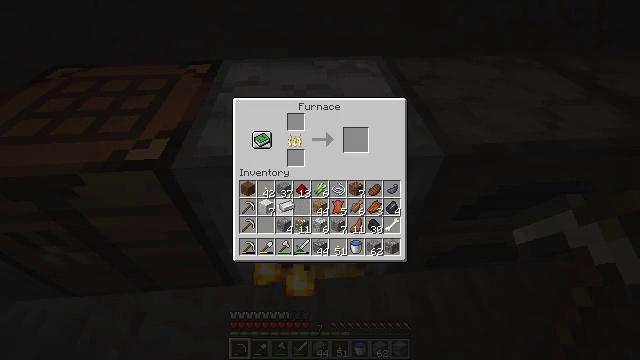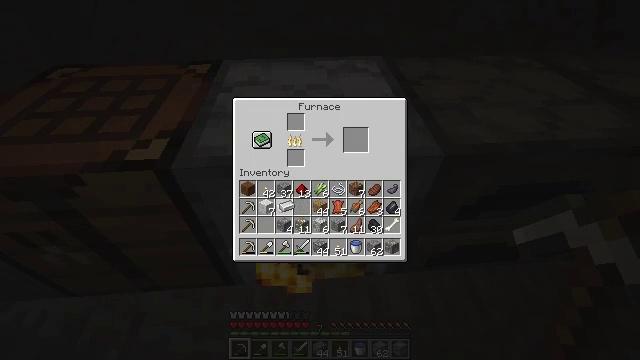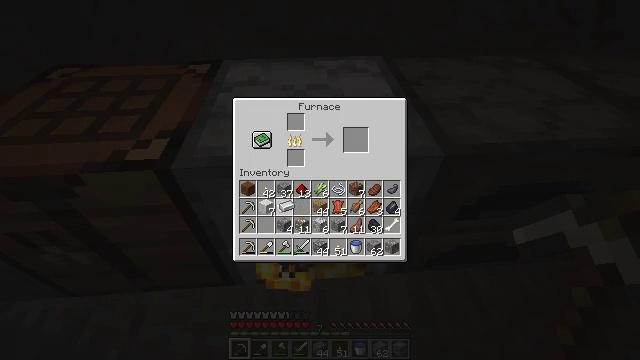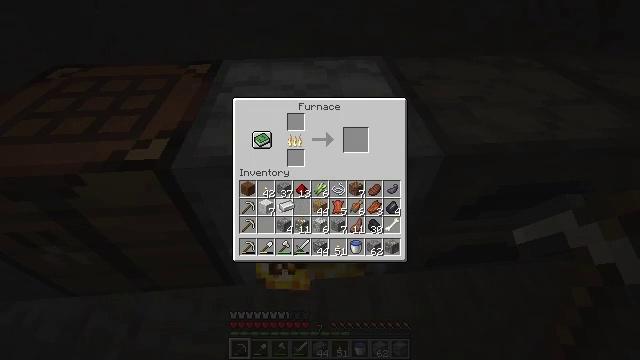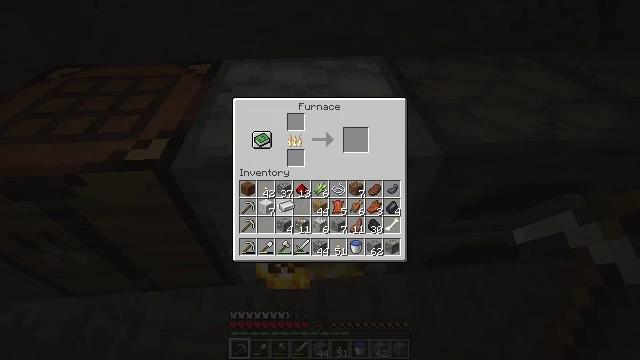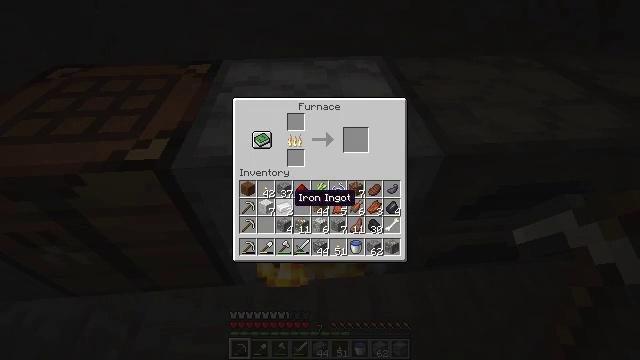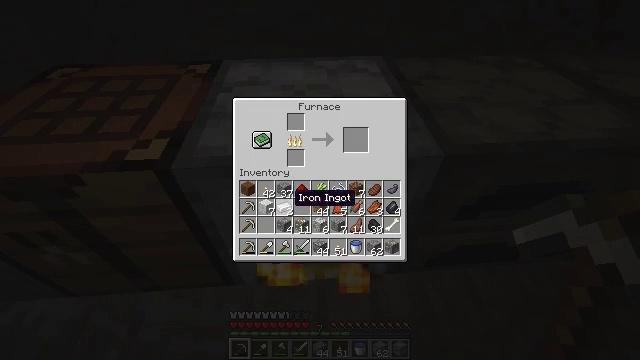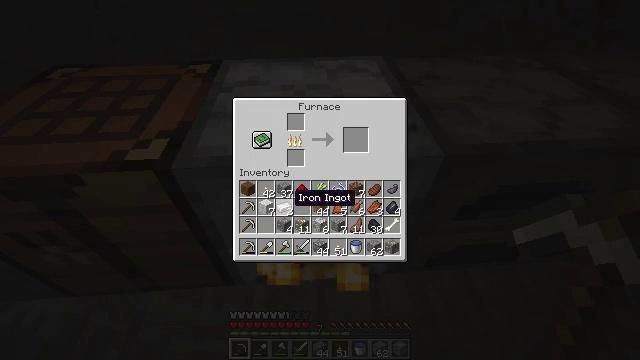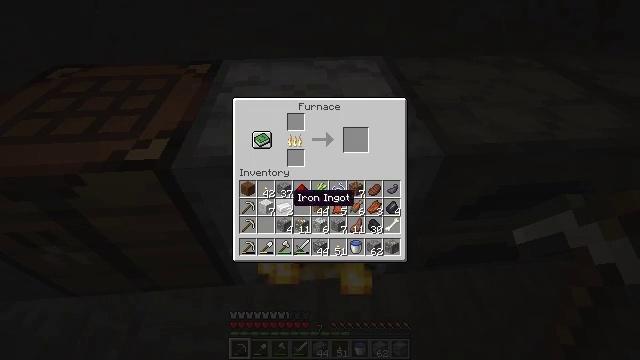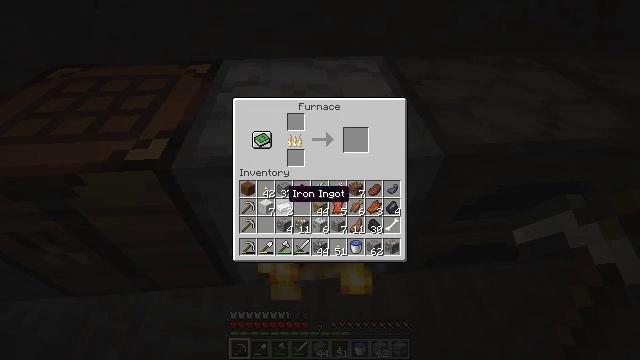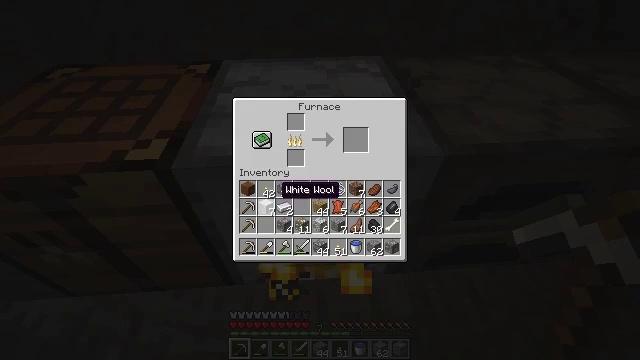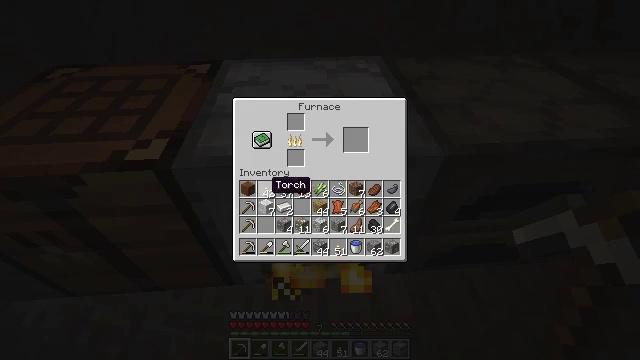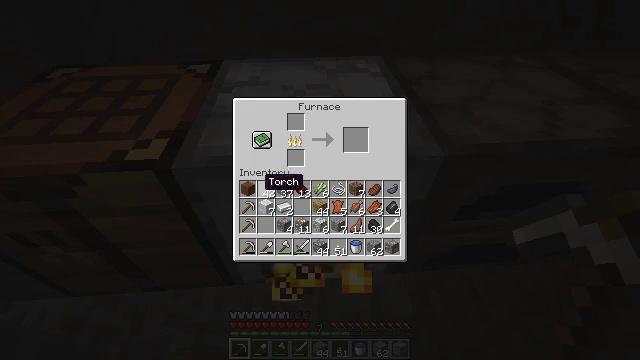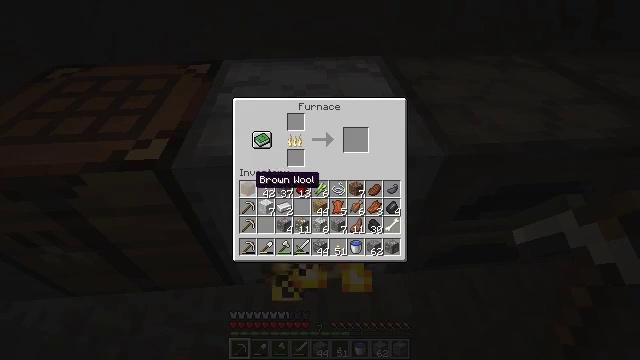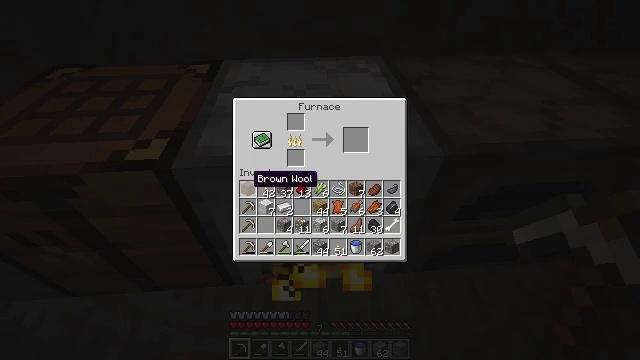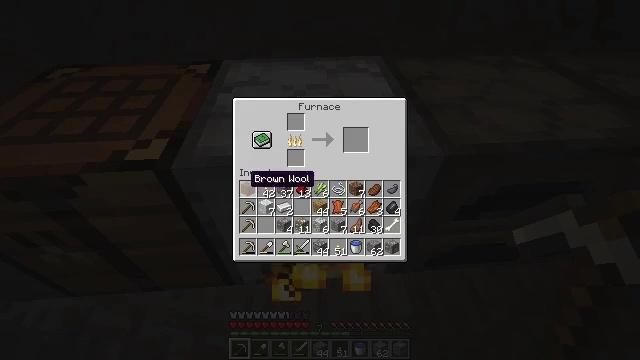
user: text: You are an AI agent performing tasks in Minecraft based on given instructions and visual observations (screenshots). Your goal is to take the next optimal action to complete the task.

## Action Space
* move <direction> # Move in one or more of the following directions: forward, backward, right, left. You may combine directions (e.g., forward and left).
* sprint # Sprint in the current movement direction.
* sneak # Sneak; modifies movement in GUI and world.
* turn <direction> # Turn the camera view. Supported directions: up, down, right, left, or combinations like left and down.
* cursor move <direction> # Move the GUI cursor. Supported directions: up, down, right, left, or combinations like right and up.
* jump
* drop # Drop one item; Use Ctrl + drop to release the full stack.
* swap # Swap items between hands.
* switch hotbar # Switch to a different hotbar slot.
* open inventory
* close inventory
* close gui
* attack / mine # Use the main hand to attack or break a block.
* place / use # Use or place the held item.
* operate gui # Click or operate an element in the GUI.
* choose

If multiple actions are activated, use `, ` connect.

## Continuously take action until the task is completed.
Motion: motion action
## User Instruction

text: Remove a brown wool block from the inventory.
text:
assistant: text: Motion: no_op
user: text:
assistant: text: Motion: operate gui
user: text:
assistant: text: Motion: operate gui
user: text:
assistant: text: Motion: operate gui
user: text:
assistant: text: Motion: no_op
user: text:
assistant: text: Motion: no_op
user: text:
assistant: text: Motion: no_op
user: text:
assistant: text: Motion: no_op
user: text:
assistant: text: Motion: no_op
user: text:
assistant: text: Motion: cursor move left
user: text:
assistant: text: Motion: cursor move left
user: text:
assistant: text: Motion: no_op
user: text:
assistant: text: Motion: cursor move left
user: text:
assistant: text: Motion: no_op
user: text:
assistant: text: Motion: no_op
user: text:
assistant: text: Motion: no_op
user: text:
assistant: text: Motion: no_op
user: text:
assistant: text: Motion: no_op
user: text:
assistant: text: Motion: no_op
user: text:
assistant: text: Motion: no_op
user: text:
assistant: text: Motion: turn left, close gui
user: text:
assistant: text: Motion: turn left
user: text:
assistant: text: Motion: turn left and up
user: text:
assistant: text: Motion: turn left and up
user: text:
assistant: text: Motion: turn left and up
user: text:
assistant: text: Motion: move forward, turn left and up
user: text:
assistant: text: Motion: move forward
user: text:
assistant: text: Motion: move forward
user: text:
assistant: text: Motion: move forward, turn left
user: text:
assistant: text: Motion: move forward, turn left